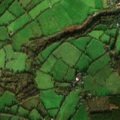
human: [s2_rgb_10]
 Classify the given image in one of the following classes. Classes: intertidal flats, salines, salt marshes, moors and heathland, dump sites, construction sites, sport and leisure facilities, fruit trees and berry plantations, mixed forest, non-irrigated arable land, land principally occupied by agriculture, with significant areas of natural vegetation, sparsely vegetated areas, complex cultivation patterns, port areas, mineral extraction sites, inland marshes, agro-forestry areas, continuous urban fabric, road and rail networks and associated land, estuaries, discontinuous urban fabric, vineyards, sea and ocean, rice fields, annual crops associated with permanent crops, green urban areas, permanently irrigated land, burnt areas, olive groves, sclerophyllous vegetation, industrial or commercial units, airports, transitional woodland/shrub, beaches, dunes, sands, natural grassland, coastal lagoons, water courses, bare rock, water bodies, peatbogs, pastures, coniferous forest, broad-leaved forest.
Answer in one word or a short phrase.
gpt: pastures, mixed forest